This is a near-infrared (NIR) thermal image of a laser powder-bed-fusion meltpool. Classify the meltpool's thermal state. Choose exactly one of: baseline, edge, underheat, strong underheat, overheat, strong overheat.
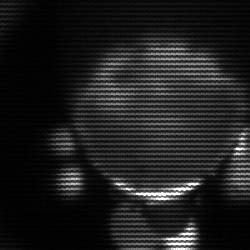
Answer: edge